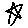
Label: star